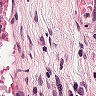
Metastatic tissue present: no